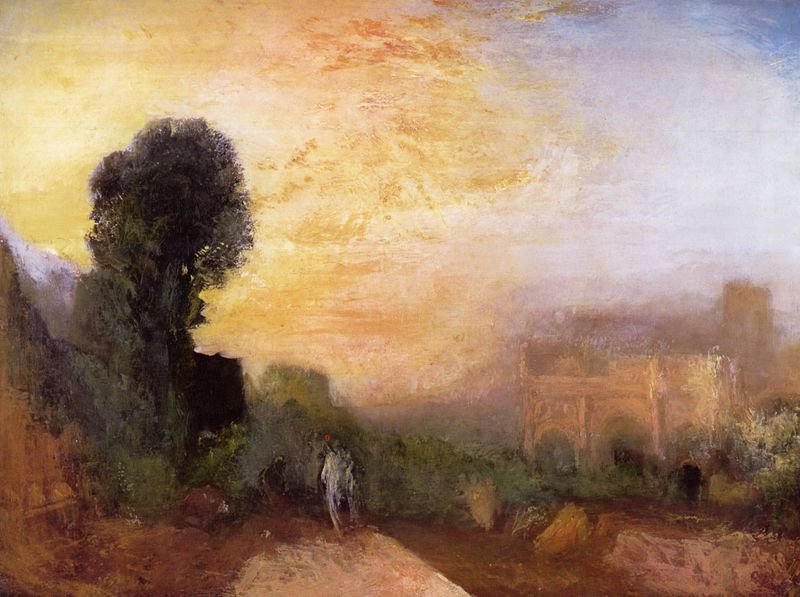
Titel: Konstantin-Bogen, Rom
Künstler: William Turner
Standort: London
Institution: Tate Gallery
Schlagwörter: baum, berg, blau, felsen, feuer, gemälde, gewitter, himmel, mann, schatten, wolken, bäume, gelb, grün, impressionismus, landschaft, menschen, ocker, stadt, abend, braun, frankreich, frau, grau, hell, licht, männer, schwarz, skizze, strasse, türkis, weiss, dach, gebäude, haus, rot, schloss, tier, weg, wolke, malerei, architektur, barock, mensch, öl, dämmerung, erde, feld, horizont, morgen, natur, pappel, sonnenaufgang, strauch, busch, büsche, einsam, gebüsch, kirche, pfad, sonne, sträucher, boden, figur, gold, person, england, pferd, reiter, turm, garten, bewölkt, spanien, sommer, bogen, süden, trocken, fels, hang, abendsonne, nebel, sonnenuntergang, vegetation, rundbogen, romantik, turner, abendrot, tor, gestalt, bögen, eingang, arkade, ruine, flamme, burg, kloster, festung, ruinen, rauchig, villa, schein, diffus, mauern, wanderer, ölskizze, stadtmauer, sunkel, atmosphäre, sfumato, tempel, watteau, aquädukt, viadukt, spaziergänger, hohlweg, morgenröte, wanderung, triumphbogen, bauwerk, pastel, morgens, fragonard, william turner, abenda, atmossphäre, braung, elb, osnne, pfas, verwaschen, veschwommen, 19 jahrhundert